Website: home-depot
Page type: review-order
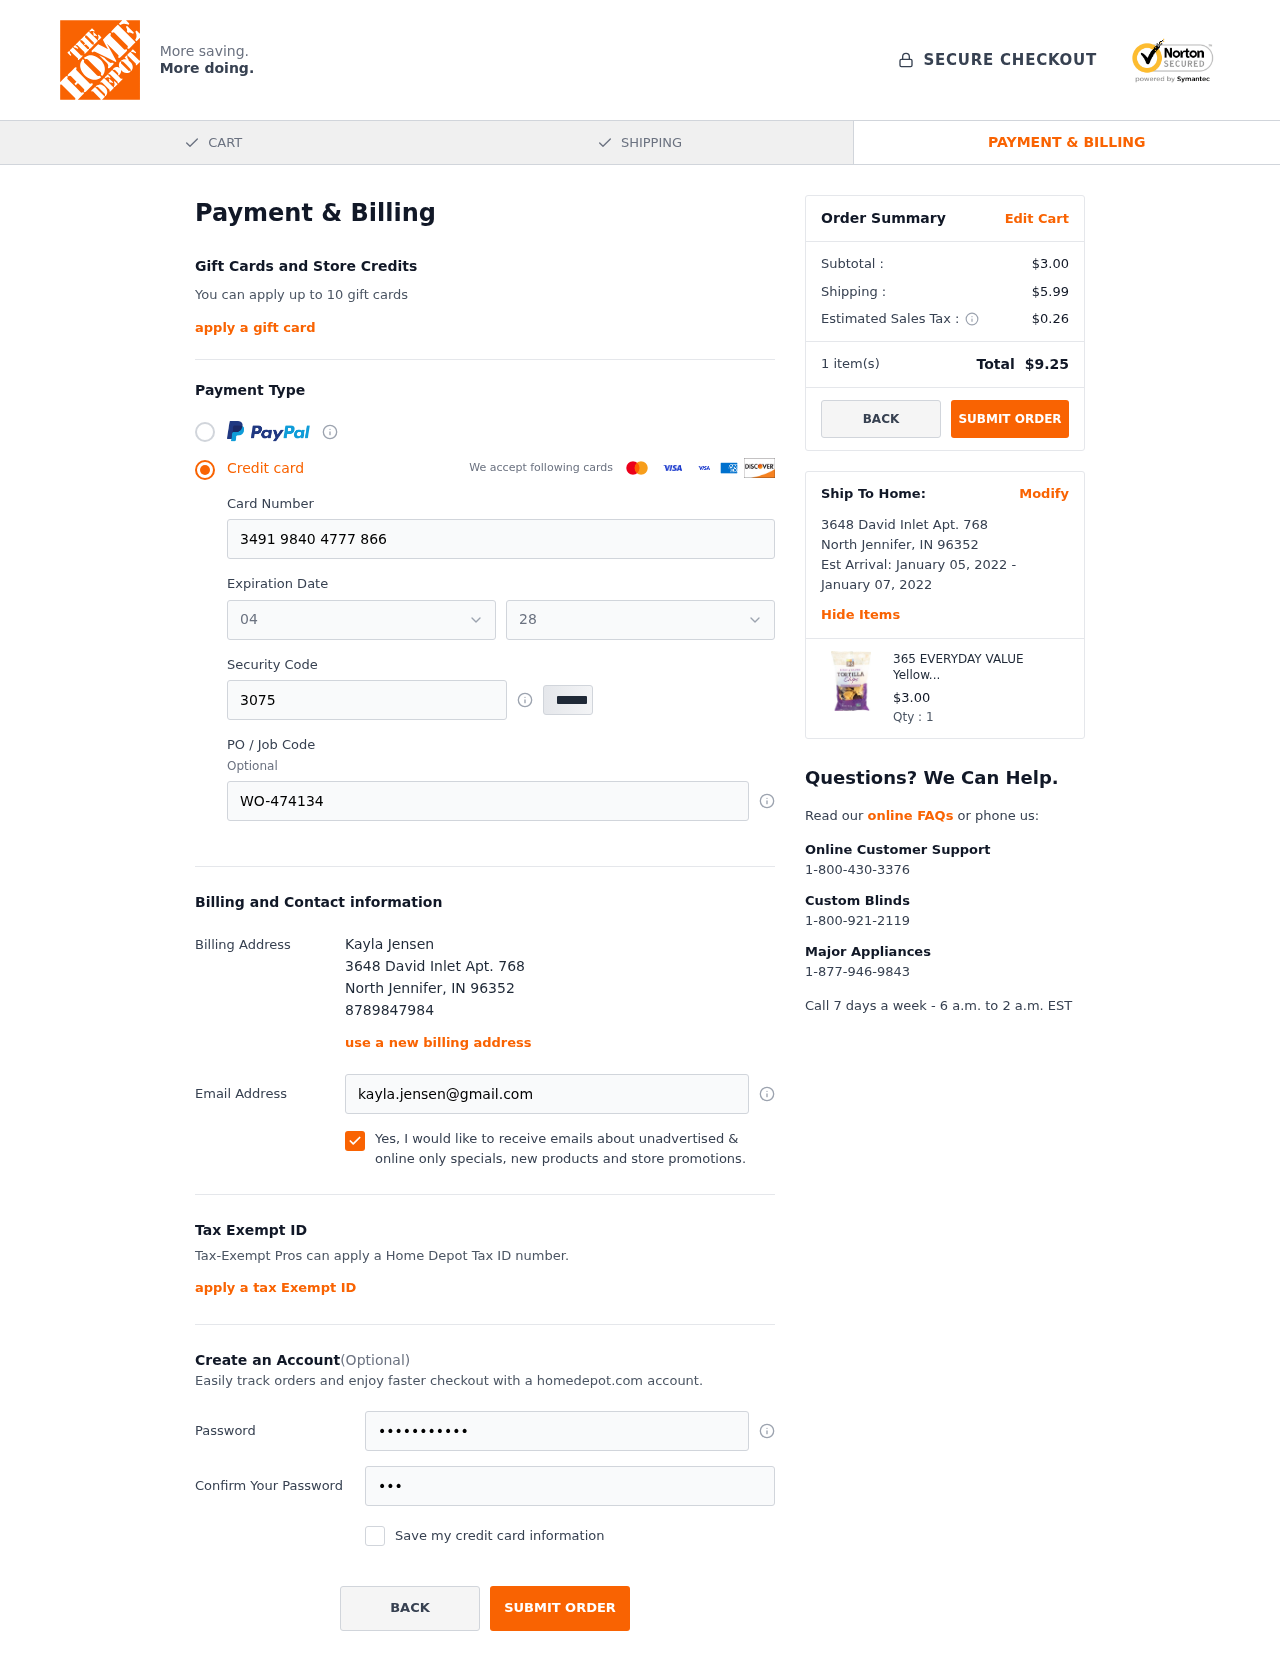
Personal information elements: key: PII_CARD_EXPIRY_MONTH
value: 04
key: PII_CARD_EXPIRY_YEAR
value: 28
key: PII_CITY
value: North Jennifer
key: PII_FULLNAME
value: Kayla Jensen
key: PII_PHONE
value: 8789847984
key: PII_POSTCODE
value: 96352
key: PII_STATE_ABBR
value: IN
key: PII_STREET
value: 3648 David Inlet Apt. 768
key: PII_CARD_NUMBER
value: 3491 9840 4777 866
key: PII_CARD_CVV
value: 3075
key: PII_JOB_CODE
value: WO-474134
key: PII_EMAIL
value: kayla.jensen@gmail.com
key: PII_STREET2
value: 3648 David Inlet Apt. 768
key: PII_POSTCODE2
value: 96352
Product elements: key: PRODUCT1_NAME
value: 365 EVERYDAY VALUE Yellow And Blue Corn Tortilla Chips, 16 OZ
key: PRODUCT1_PRICE
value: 3
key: PRODUCT1_QUANTITY
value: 1
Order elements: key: ORDER_SUBTOTAL
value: $3.00
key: ORDER_SHIPPING_COST
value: $5.99
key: ORDER_TAX
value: $0.26
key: ORDER_NUM_ITEMS
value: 1
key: ORDER_TOTAL
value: $9.25
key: ORDER_SHIPPING_DATE
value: January 05, 2022
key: ORDER_DELIVERY_DATE
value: January 07, 2022